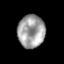
Tissue: prostate
Cell type: T cells
Senescence score: 0.3528
Nuclear area (px): 872
Mean DAPI intensity: 160.111